Chest X-ray. View position: PA
Patient age: 39
Patient sex: F
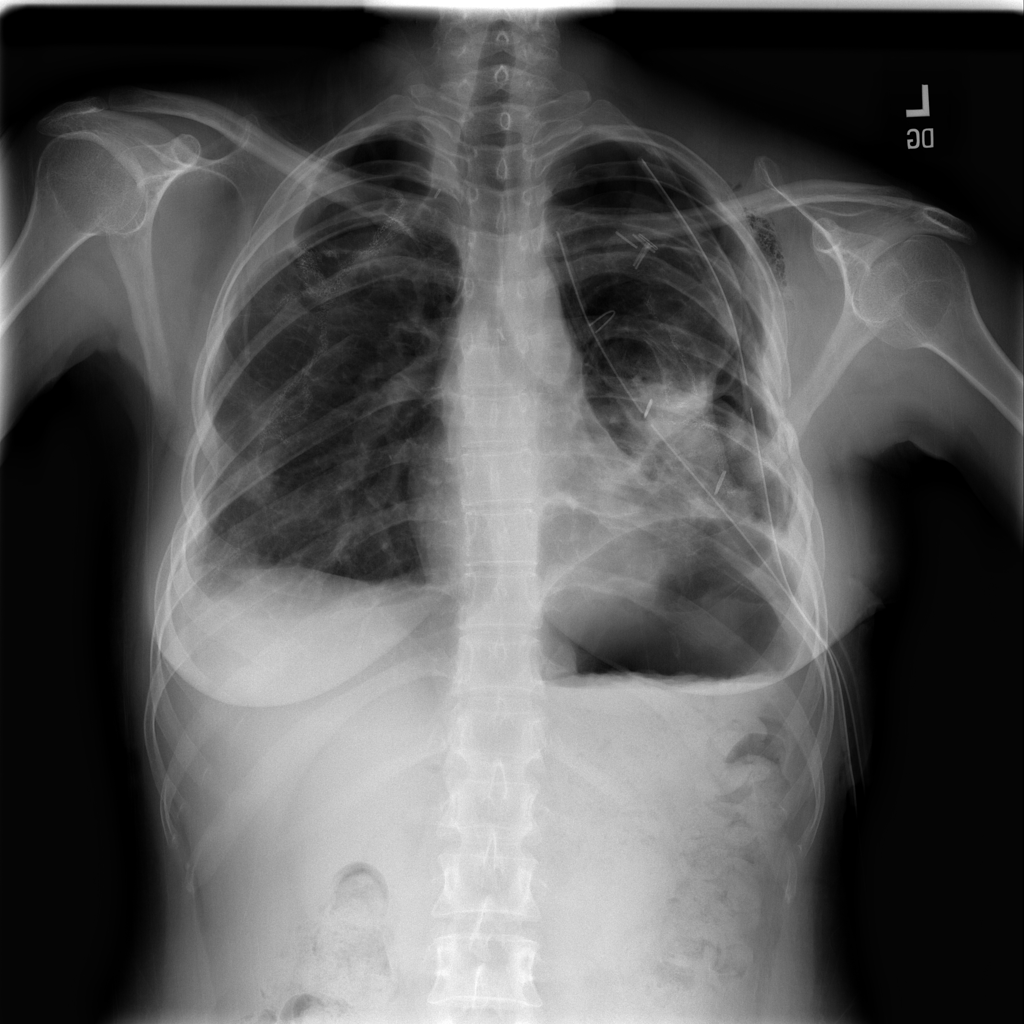
Finding: Pneumothorax